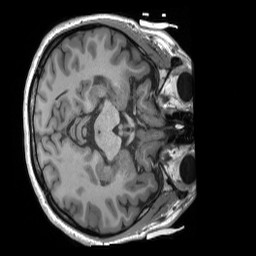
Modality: T1w
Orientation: axial
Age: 28
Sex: female
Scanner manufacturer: siemens
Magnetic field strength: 3 T
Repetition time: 2.4 s
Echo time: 0.00224 s